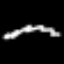
Label: squiggle